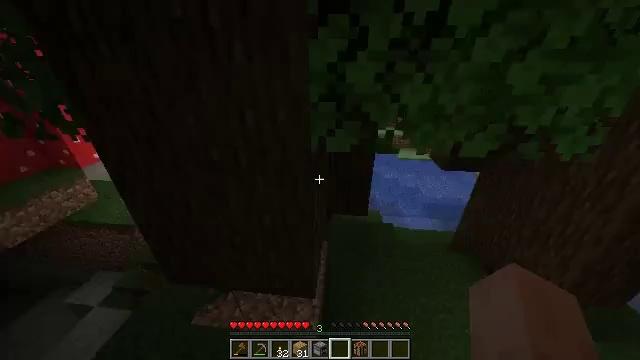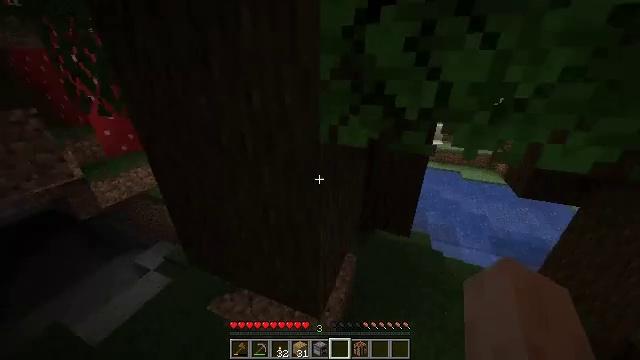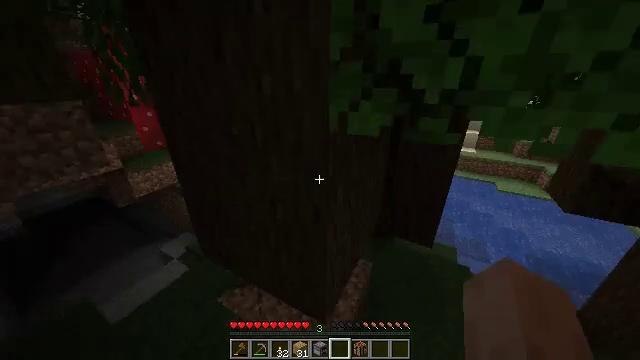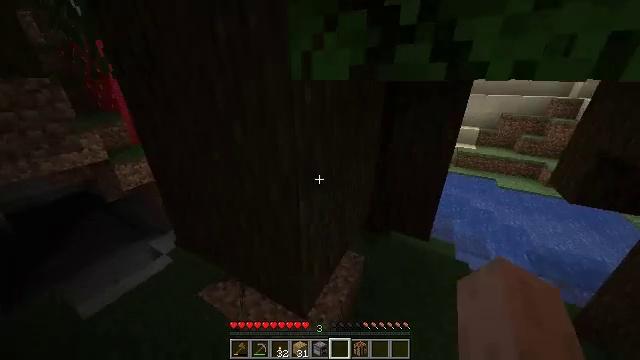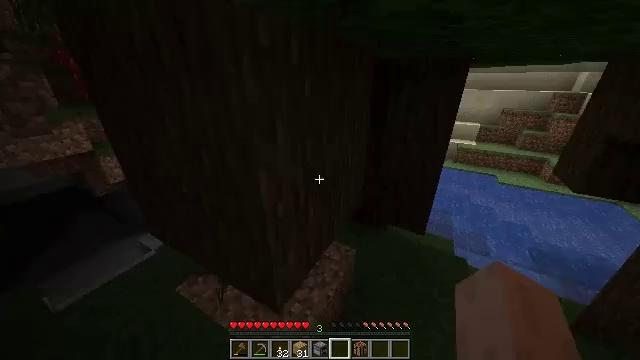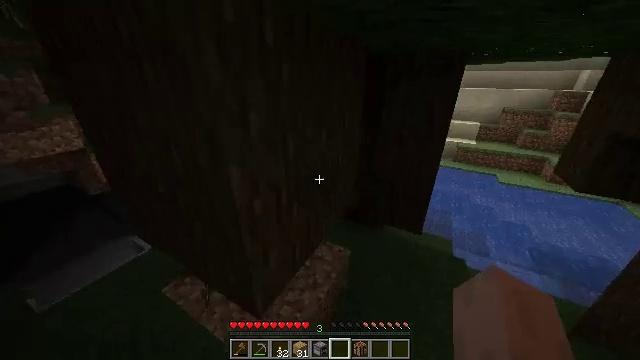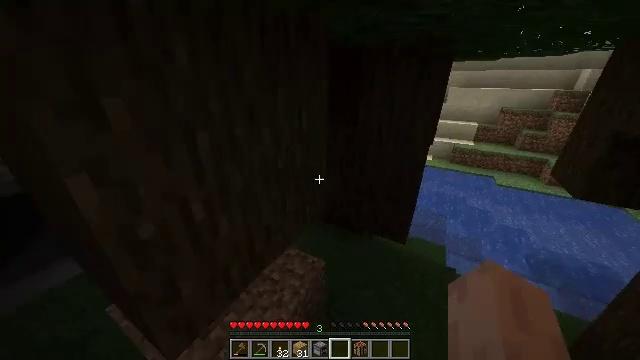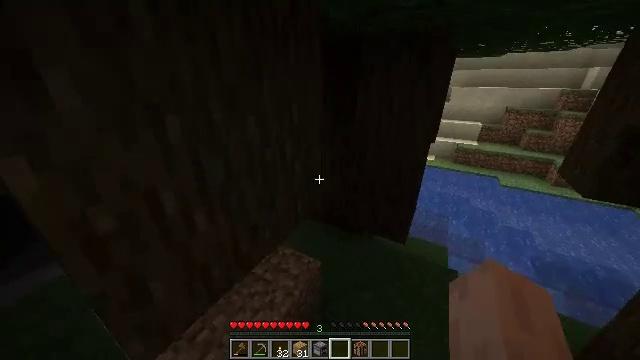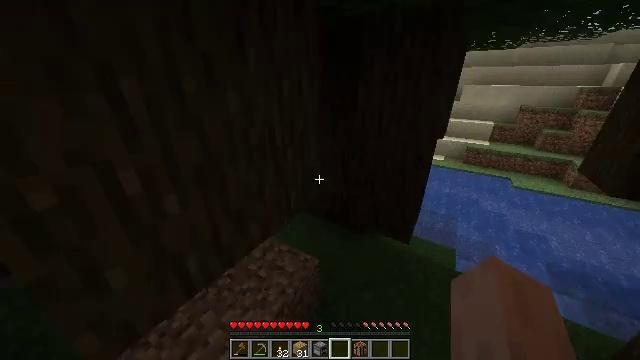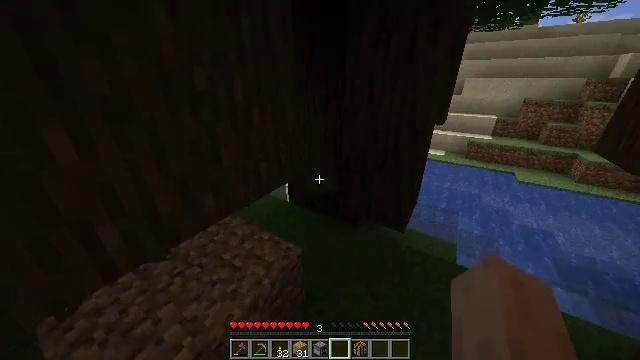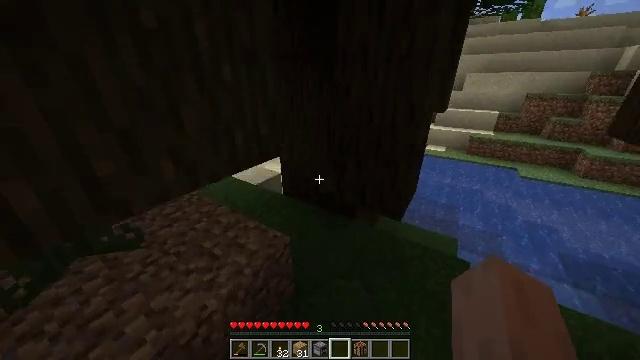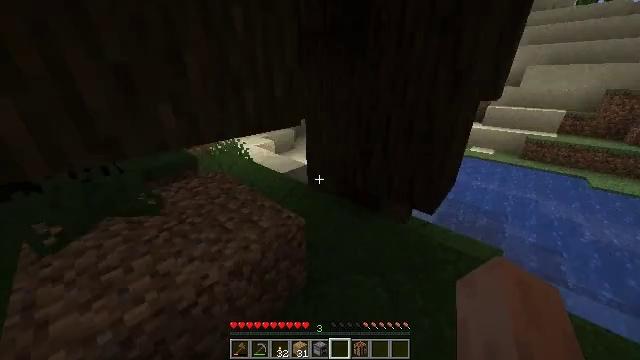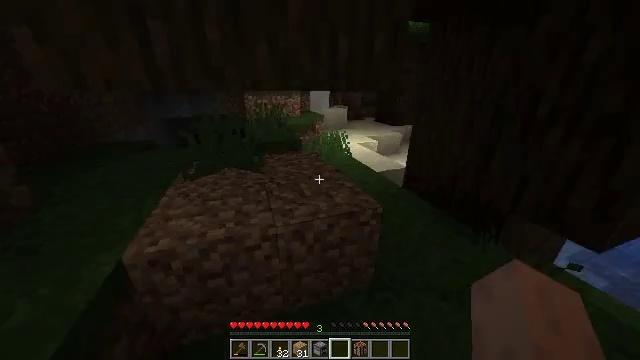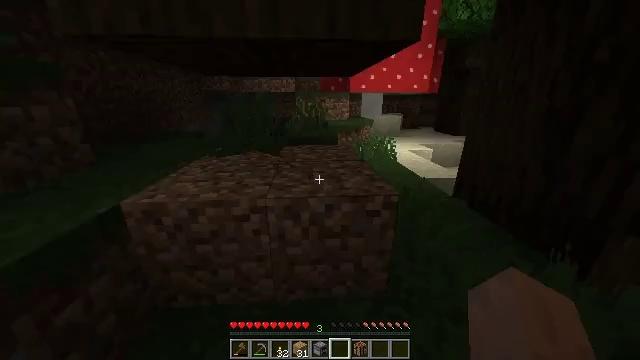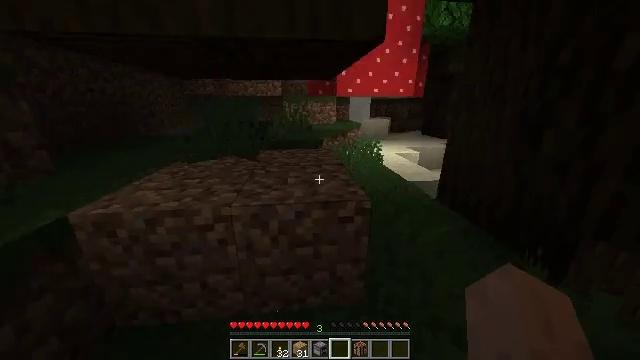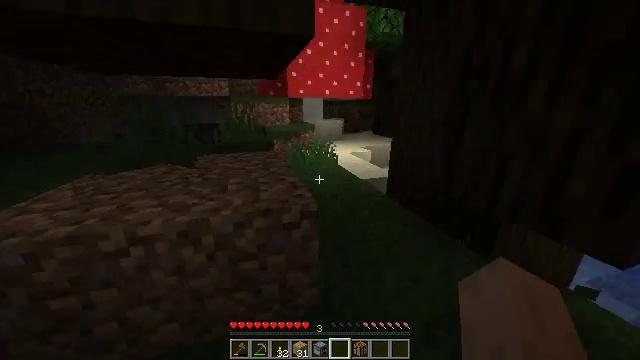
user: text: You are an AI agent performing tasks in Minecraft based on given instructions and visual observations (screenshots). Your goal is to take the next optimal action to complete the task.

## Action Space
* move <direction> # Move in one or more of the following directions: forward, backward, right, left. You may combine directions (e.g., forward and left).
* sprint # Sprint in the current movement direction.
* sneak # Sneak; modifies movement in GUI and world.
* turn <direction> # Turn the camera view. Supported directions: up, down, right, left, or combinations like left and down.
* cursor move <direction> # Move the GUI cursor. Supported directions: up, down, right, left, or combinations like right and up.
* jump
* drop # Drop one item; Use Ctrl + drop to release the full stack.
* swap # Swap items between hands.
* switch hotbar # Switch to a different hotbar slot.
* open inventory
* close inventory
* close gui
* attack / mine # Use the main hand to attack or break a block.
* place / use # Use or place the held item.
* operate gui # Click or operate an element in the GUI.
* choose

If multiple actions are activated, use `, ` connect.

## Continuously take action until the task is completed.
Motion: motion action
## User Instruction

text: Obtain red mushroom blocks for decoration.
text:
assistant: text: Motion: move forward and move right, sprint, turn left and up
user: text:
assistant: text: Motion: move forward and move right, sprint, turn left and up
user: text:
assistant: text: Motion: move forward and move right, sprint
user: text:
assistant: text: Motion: move forward and move right, sprint
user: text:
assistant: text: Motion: move forward and move right, sprint
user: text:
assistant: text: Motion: move forward and move right, sprint
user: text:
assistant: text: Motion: move forward and move right, sprint
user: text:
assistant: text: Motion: move forward and move right, sprint, turn left
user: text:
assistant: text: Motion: move forward and move right, sprint
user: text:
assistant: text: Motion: move forward and move right, sprint
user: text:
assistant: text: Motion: move forward and move right, sprint, turn left
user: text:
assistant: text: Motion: move forward and move right, sprint, turn left and up
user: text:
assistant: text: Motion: move forward and move right, sprint, turn left and up
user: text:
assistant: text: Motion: move forward and move right, sprint, turn right
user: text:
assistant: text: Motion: move forward and move right, sprint, turn right
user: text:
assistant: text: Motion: move forward and move right, sprint, turn right
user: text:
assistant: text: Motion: move forward and move right, sprint, turn right
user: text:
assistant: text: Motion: move forward and move right, sprint, turn right
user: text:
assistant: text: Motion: move forward and move right, sprint
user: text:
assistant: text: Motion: move forward and move right, sprint
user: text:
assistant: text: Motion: move forward and move right, sprint
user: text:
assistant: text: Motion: move forward and move right, sprint
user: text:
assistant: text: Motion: move forward and move right, sprint
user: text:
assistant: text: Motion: move forward, sprint
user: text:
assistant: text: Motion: move forward, sprint
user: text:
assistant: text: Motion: move forward, sprint, turn left
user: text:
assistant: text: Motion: move forward, sprint, turn left
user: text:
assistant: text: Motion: move forward, sprint, turn left and up
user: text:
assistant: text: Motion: move forward, sprint, turn left
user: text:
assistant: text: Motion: move forward, sprint